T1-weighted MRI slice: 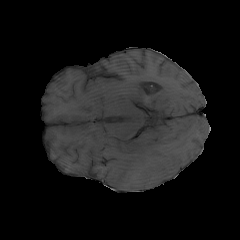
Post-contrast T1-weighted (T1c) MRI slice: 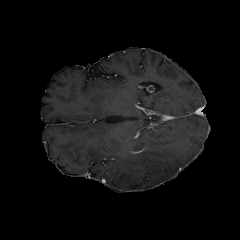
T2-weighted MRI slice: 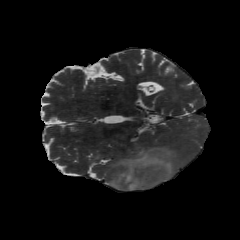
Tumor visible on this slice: yes